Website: walmart
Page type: address-validator
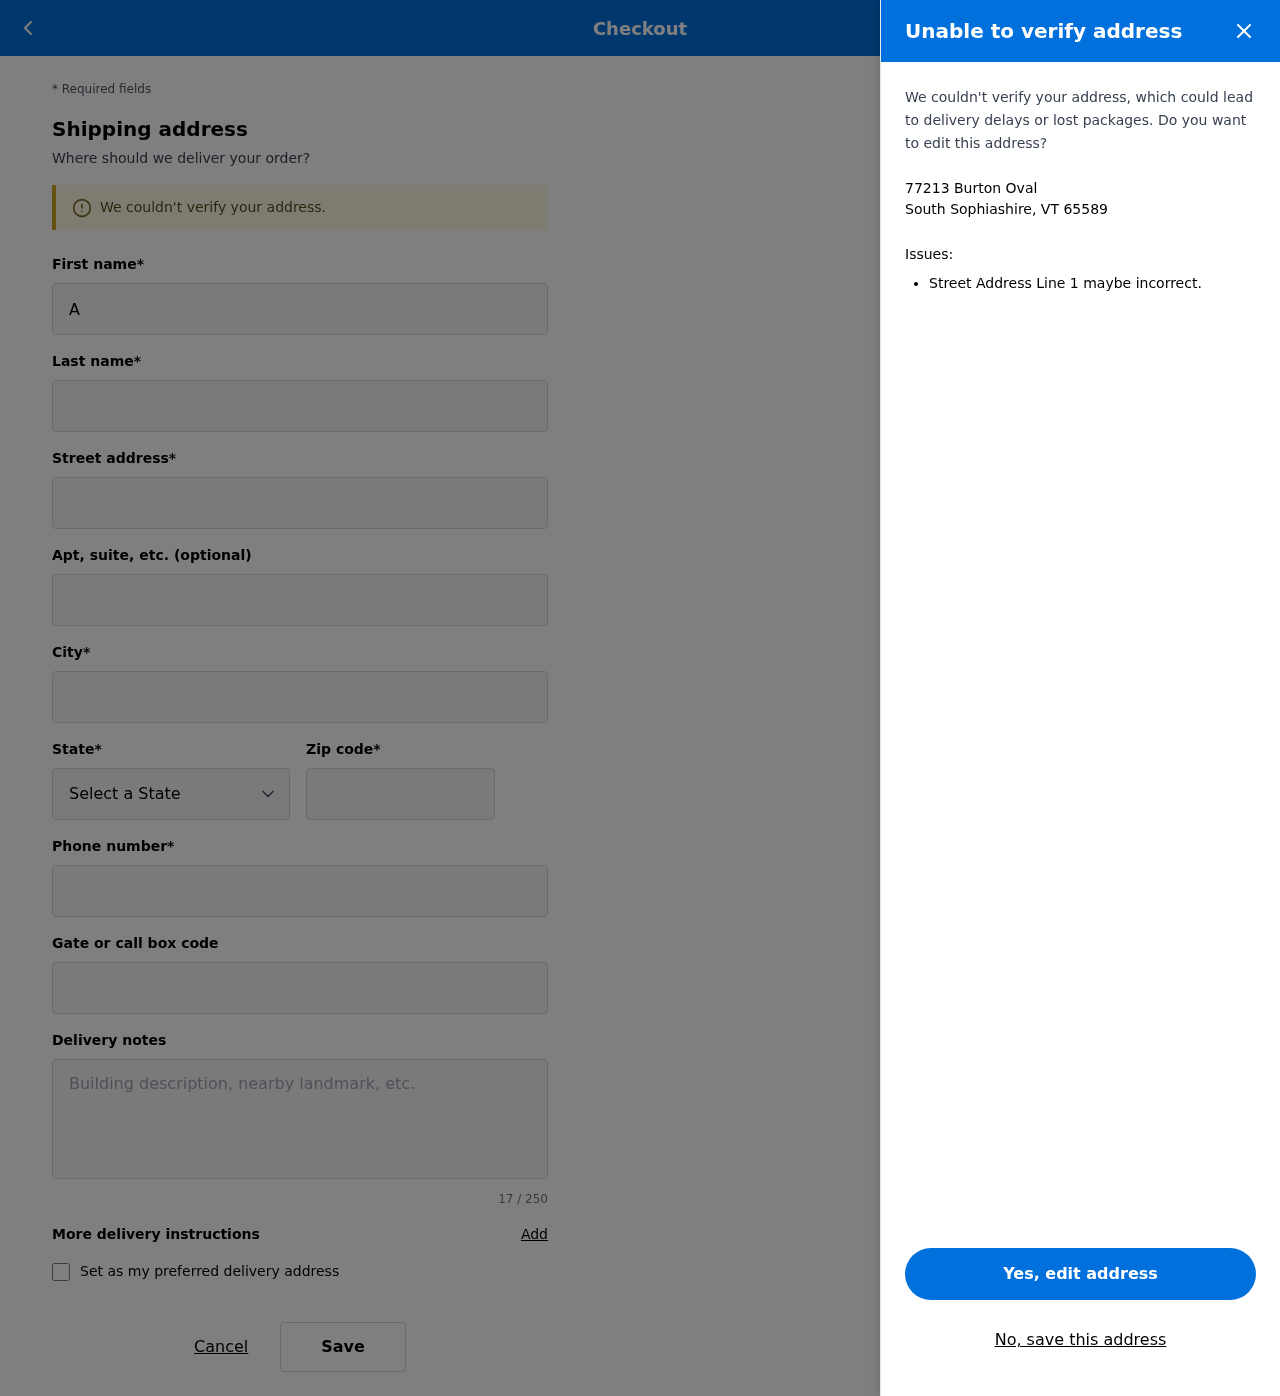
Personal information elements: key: PII_CITY_STATE_ZIP
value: South Sophiashire, VT 65589
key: PII_DELIVERY_INSTRUCTIONS
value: Call upon arrival
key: PII_STATE_ABBR
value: VT
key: PII_STREET
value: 77213 Burton Oval
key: PII_FIRSTNAME
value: Anthony
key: PII_LASTNAME
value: James
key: PII_CITY
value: South Sophiashire
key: PII_POSTCODE
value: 65589
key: PII_PHONE
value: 5575631080
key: PII_SECURITY_CODE
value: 14036